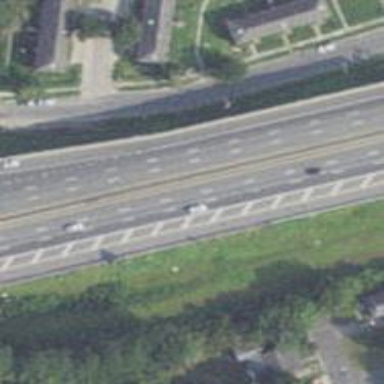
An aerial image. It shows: Motorway junction.